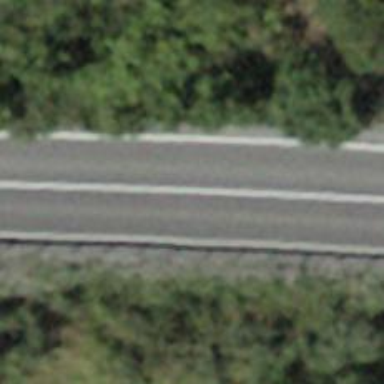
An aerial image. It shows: Tertiary road with asphalt surface and no sidewalk.